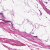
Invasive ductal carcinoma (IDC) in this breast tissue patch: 0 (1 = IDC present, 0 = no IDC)